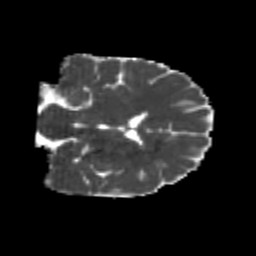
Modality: MD
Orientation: coronal
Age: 23
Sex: male
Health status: healthy
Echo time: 0.074 s